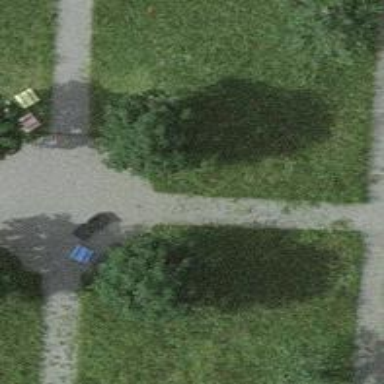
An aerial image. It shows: Deciduous broadleaved tree in garden.